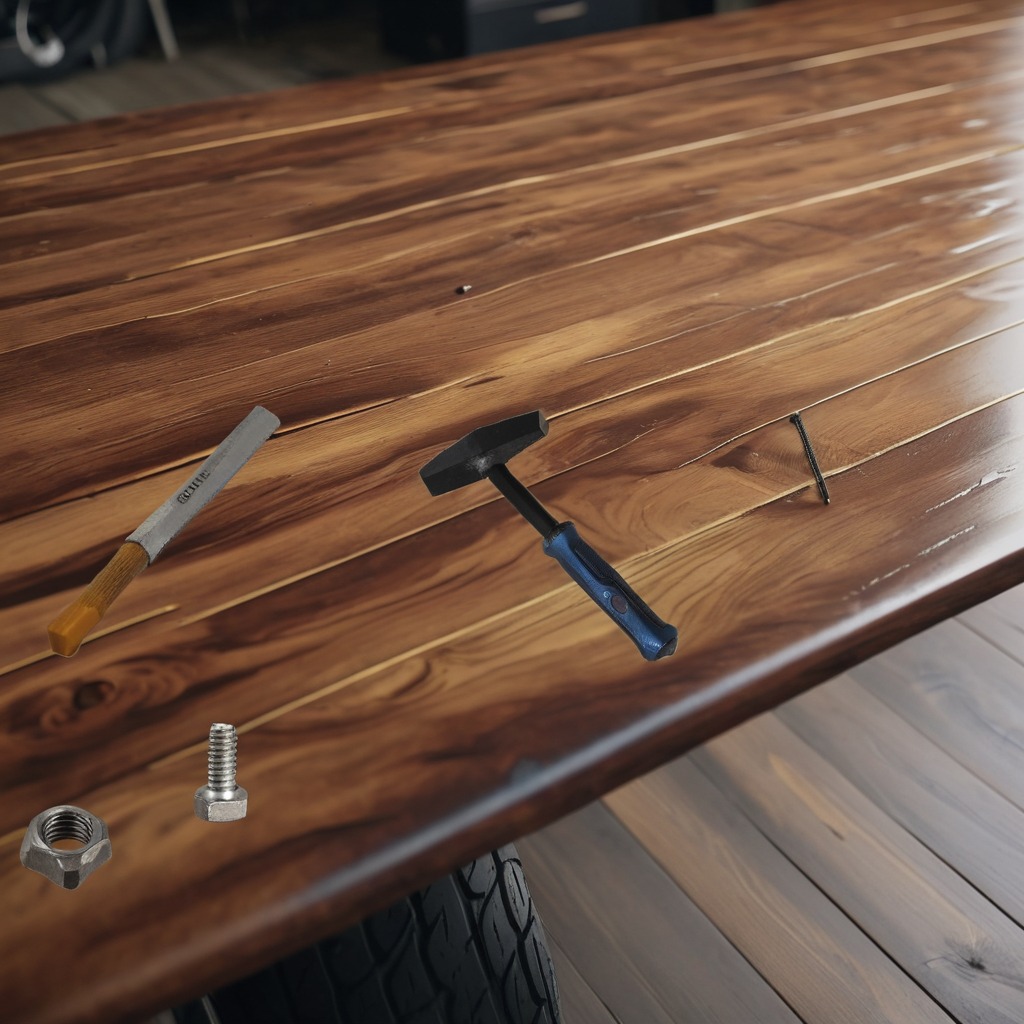
A hammer, an iron nail, a metal machine screw, a handheld metal saw, and a metal nut are lying on the wooden table in the vintage motorcycle garage.